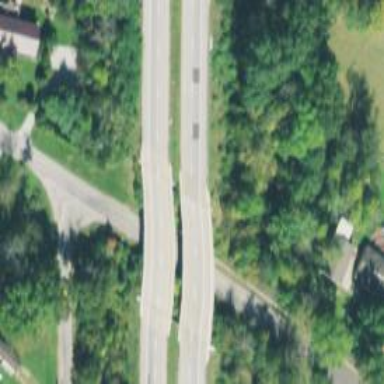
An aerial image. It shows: This image shows trunk highway that functions as expressway.